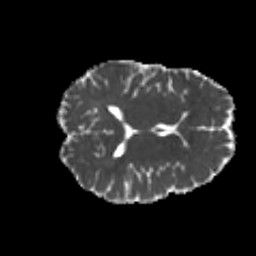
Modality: MD
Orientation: axial
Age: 22
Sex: female
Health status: healthy
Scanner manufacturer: philips
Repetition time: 7.393 s
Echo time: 0.08599 s